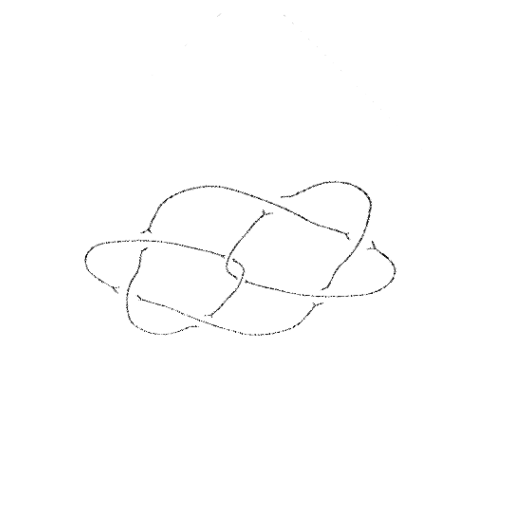
Crossing number: 8